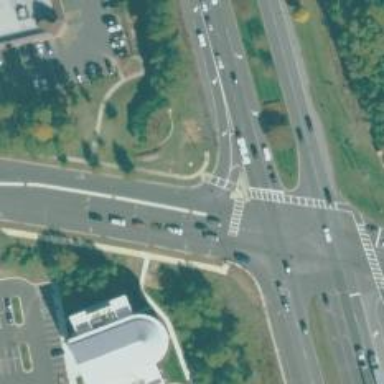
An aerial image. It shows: Marked road crossing.